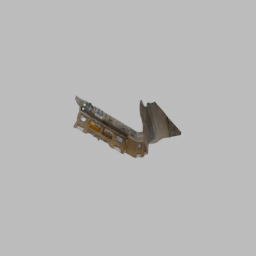
Label: architecture